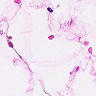
Metastatic tissue present: no